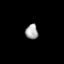
Tissue: skin
Cell type: Epithelial cells
Senescence score: 0.2736
Nuclear area (px): 184
Mean DAPI intensity: 164.967